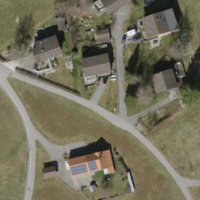
EUNIS habitat code: 55
Species observed at this site:
Sonchus asper